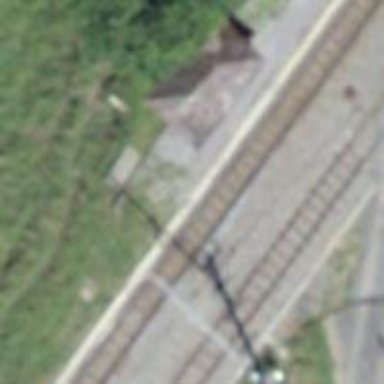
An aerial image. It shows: Platform with shelter for public transport. It is railway platform.